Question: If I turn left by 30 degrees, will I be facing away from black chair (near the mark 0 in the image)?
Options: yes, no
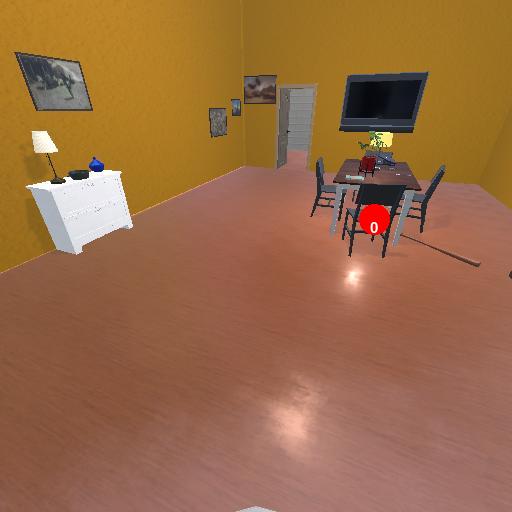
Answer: yes